Interaction volume radius: 5 \u00c5
Interaction volume height: 20 \u00c5
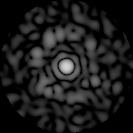
Disorder parameter: 0.856